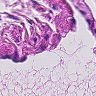
Metastatic tissue present: no